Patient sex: M
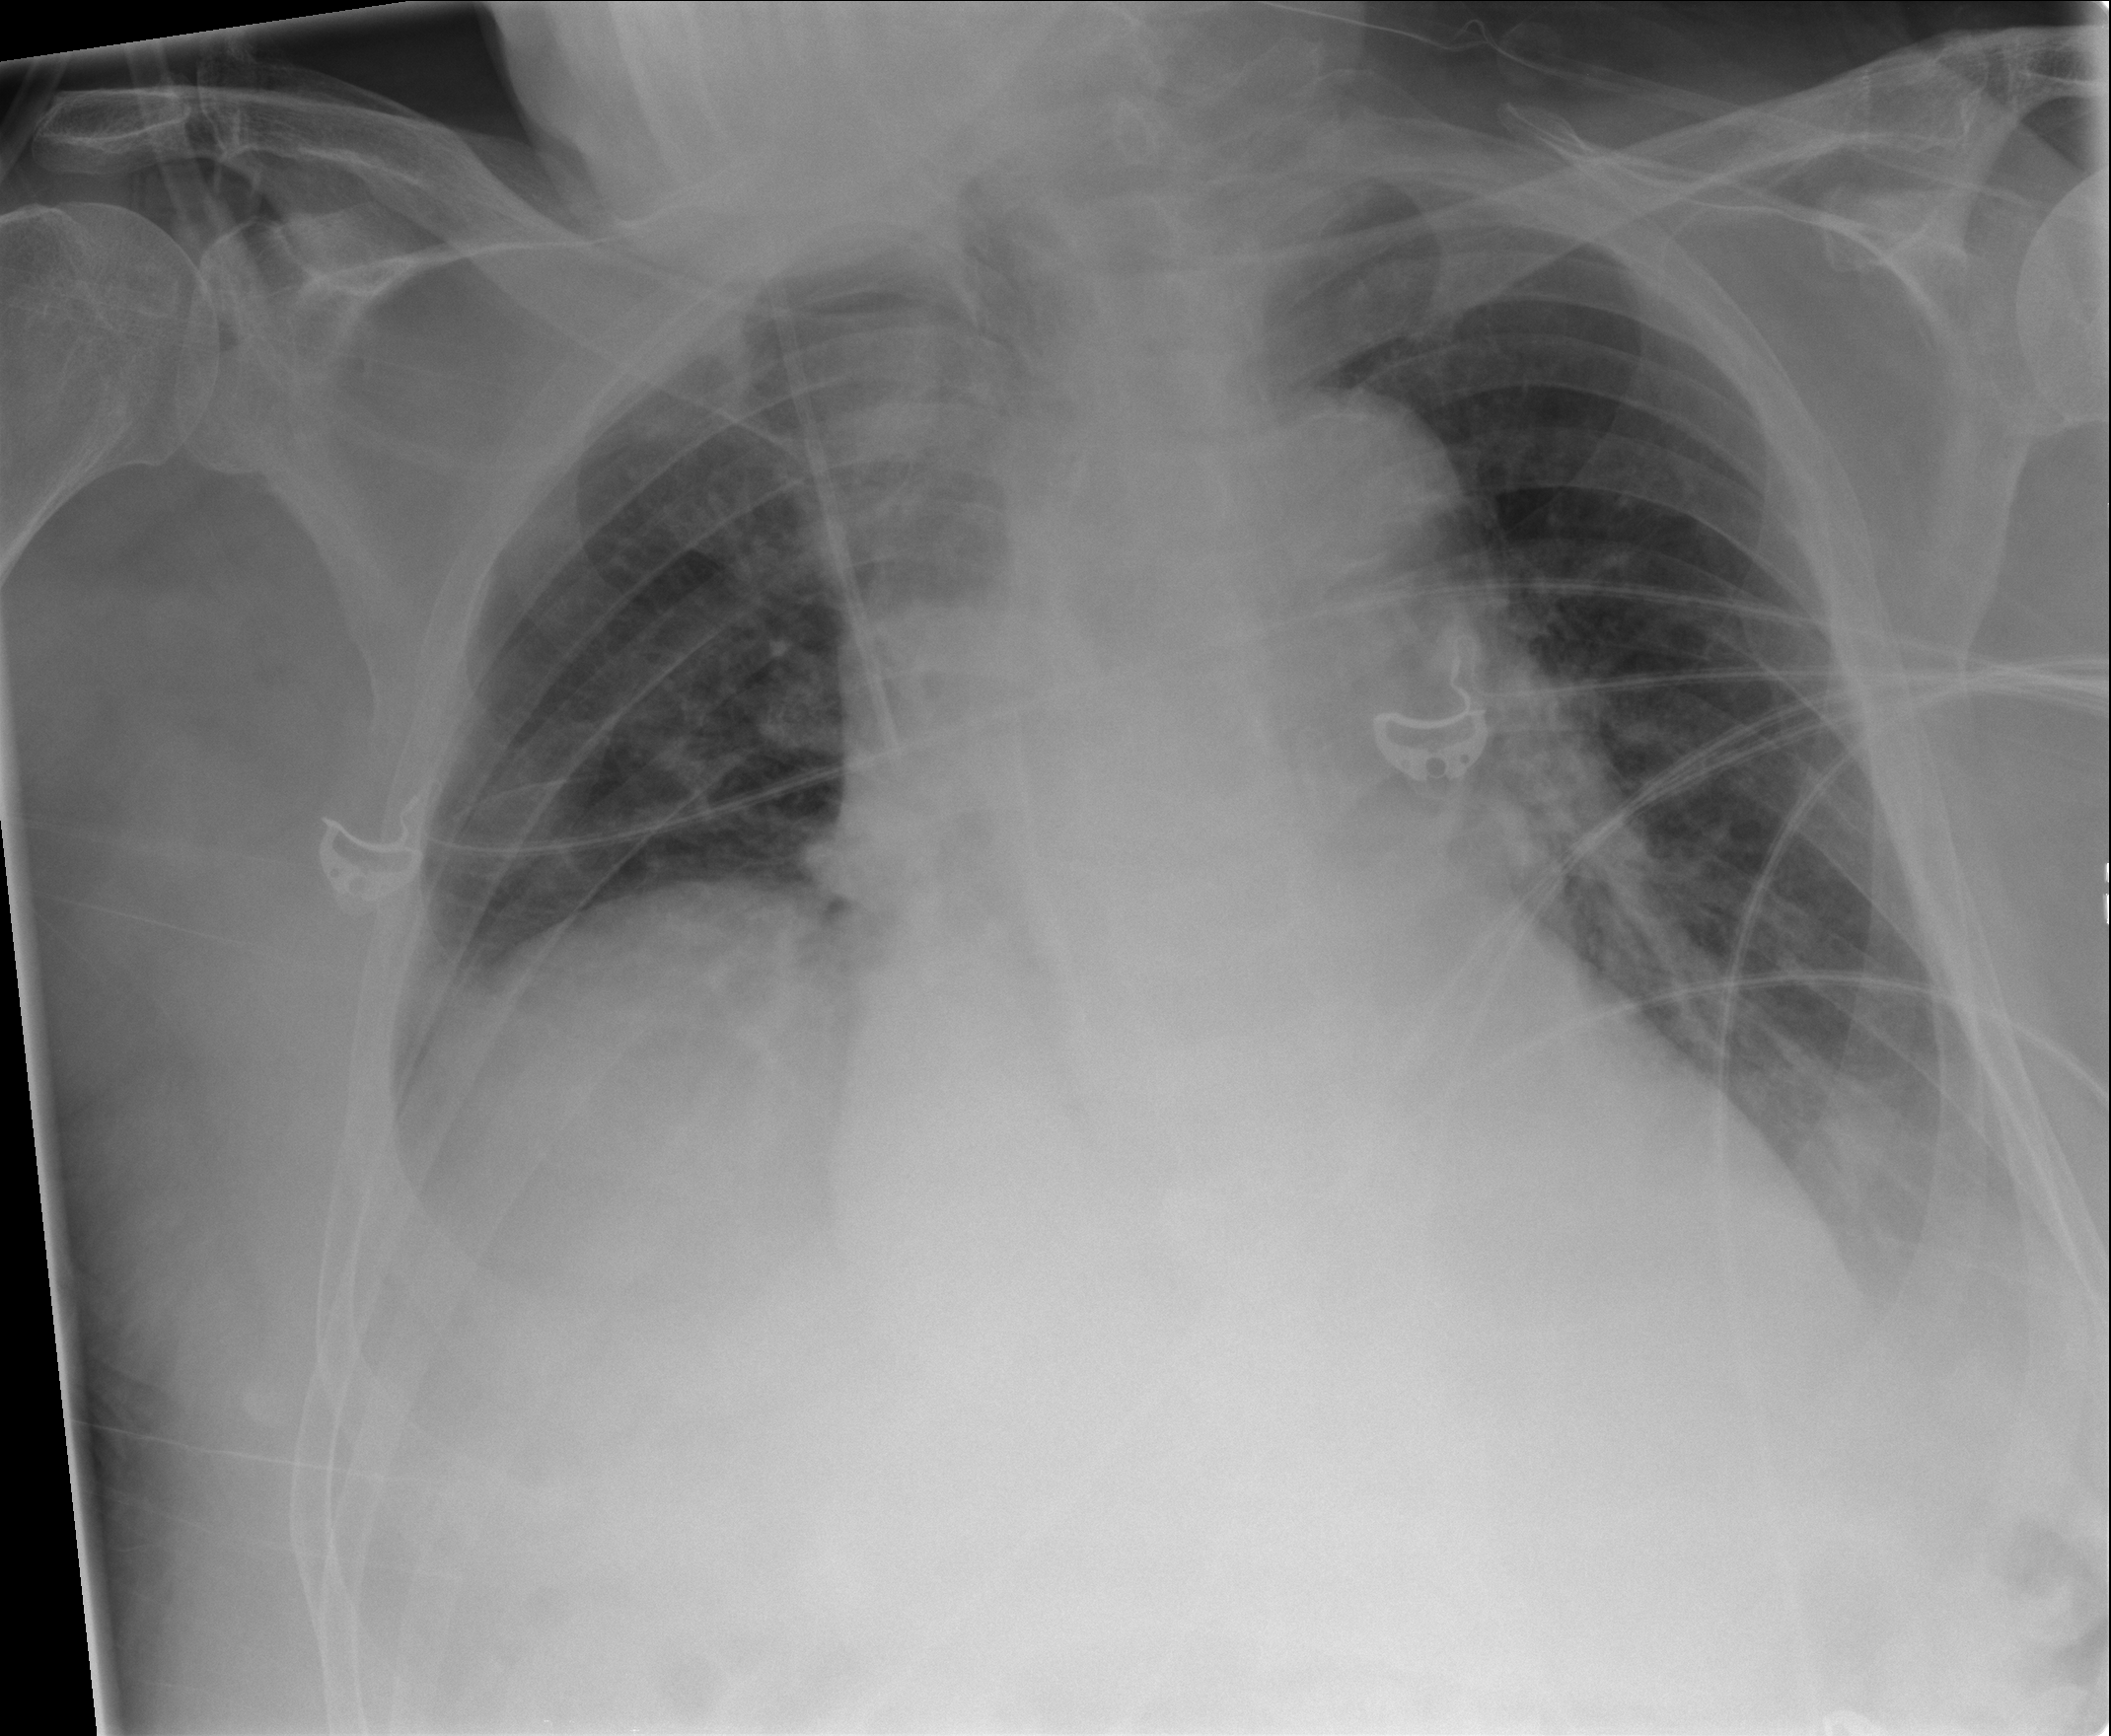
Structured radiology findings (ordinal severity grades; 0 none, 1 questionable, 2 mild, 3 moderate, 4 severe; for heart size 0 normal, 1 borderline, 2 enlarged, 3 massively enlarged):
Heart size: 2
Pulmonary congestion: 0
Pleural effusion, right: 0
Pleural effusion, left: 2
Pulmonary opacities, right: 0
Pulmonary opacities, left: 0
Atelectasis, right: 2
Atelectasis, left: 2